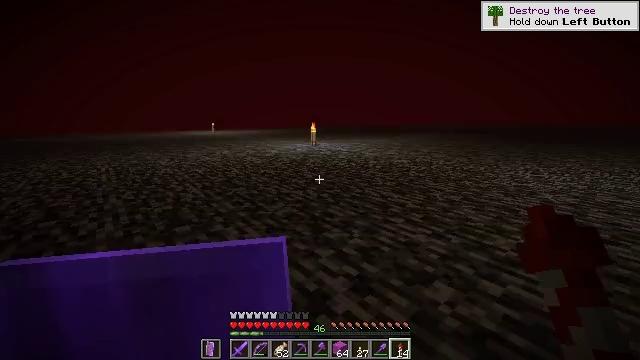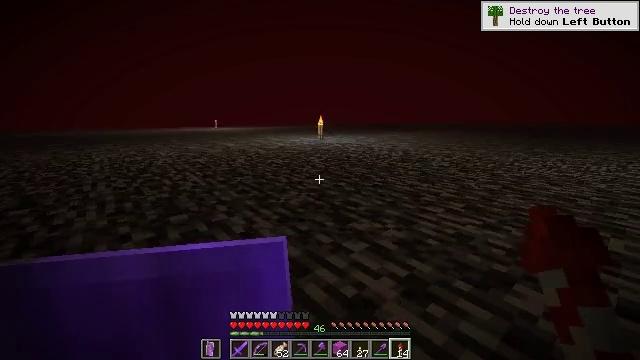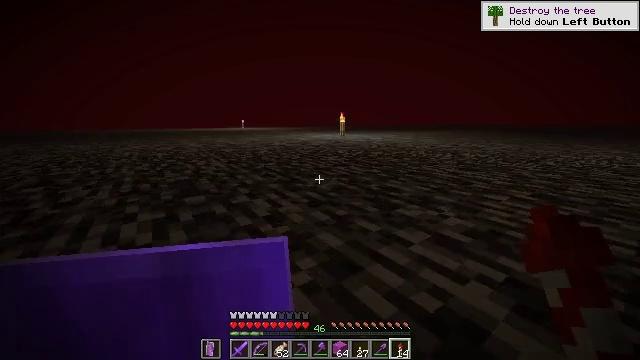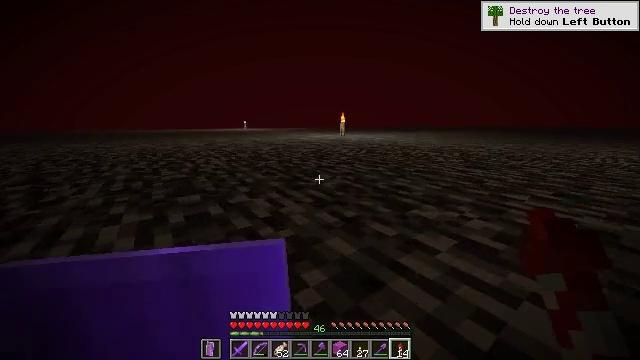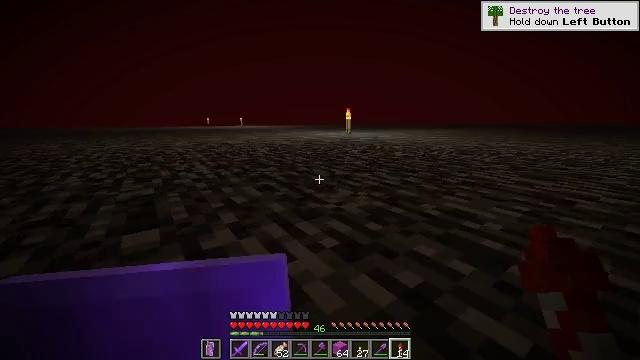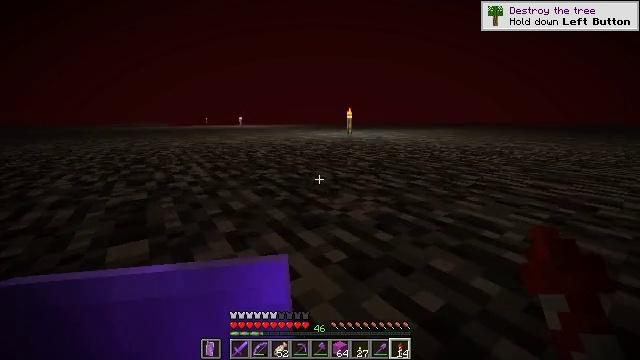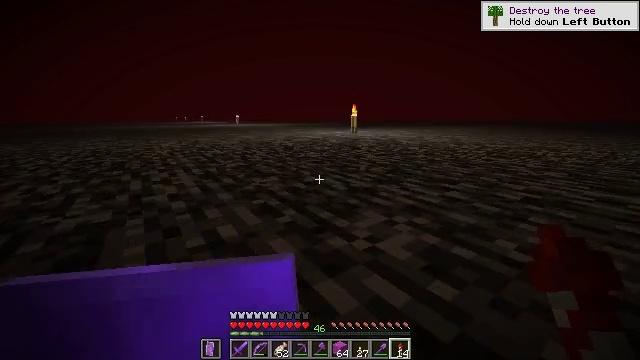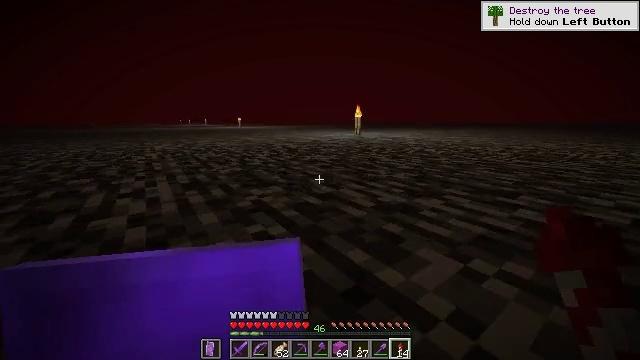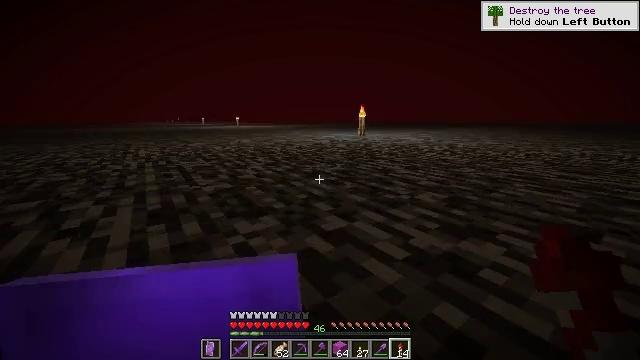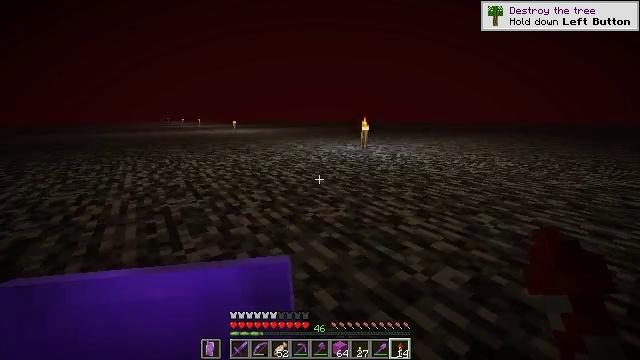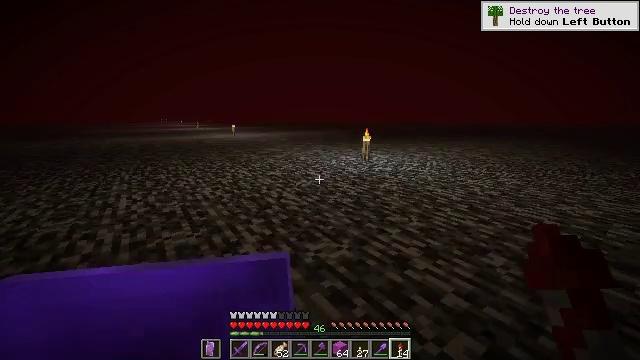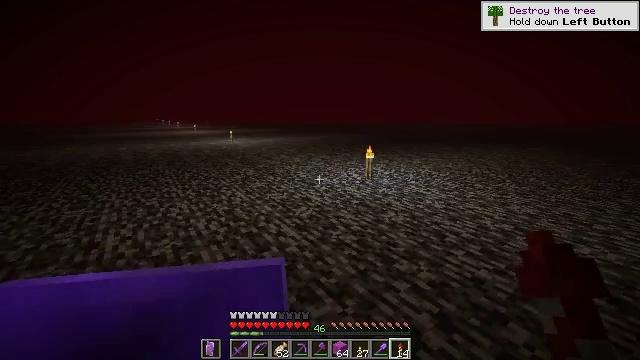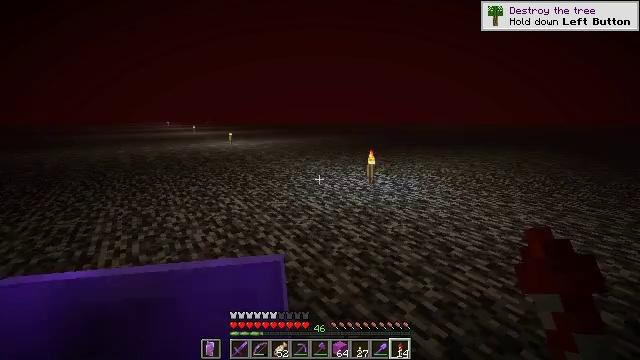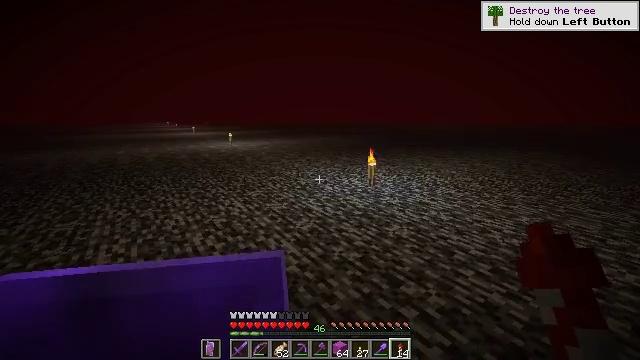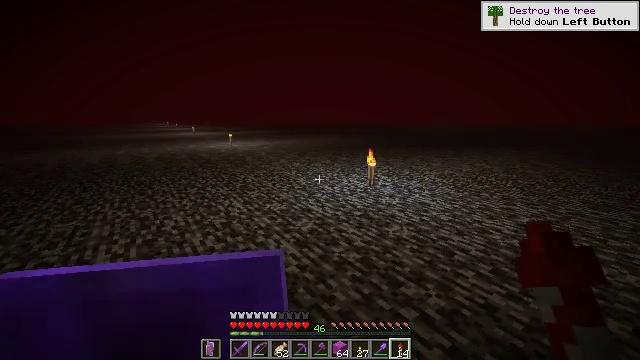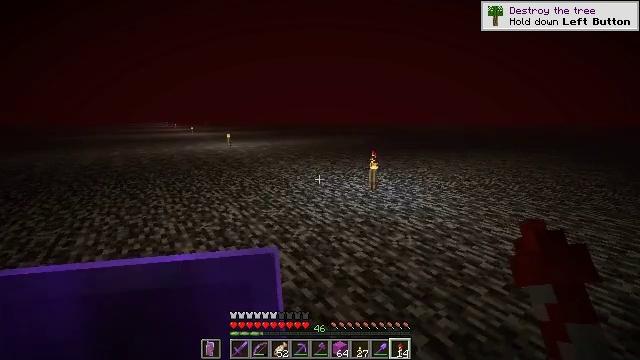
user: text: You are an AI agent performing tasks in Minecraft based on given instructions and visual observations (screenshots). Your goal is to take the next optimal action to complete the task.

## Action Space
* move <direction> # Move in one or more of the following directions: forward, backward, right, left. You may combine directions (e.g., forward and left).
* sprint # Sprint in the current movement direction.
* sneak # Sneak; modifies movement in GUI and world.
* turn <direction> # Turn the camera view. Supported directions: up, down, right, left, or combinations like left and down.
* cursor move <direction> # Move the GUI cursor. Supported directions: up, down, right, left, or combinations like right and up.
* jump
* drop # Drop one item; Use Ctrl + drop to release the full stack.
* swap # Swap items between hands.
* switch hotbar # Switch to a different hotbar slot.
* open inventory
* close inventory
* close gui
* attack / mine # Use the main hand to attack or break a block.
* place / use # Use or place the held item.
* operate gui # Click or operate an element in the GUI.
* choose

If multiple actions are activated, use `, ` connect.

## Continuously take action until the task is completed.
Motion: motion action
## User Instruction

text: Combine two magenta wool in the crafting grid for a magenta carpet.
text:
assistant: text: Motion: move forward, sprint
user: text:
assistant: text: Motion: move forward, sprint, turn left
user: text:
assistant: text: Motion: no_op
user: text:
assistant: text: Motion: no_op
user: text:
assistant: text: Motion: no_op
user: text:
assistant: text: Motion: no_op
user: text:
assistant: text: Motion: no_op
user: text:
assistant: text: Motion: no_op
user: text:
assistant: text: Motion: no_op
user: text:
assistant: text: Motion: no_op
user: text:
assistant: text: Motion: no_op
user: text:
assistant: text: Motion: no_op
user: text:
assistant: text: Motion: no_op
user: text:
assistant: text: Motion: move forward
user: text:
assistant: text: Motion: move forward
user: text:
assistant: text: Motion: move forward, turn left
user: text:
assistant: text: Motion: move forward, turn left
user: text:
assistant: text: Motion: move forward, turn left
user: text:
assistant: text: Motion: move forward, turn left
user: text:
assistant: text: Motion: move forward, sprint, turn left
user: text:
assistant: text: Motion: move forward, sprint
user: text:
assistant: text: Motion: move forward, sprint
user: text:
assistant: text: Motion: move forward, sprint
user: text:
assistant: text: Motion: move forward, sprint
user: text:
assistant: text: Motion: move forward, sprint, turn left
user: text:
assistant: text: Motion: move forward, sprint, turn left
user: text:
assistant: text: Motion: move forward, sprint, jump
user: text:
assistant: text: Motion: move forward, sprint, jump
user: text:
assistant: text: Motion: move forward, sprint, jump
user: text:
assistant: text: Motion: move forward, sprint, jump